Interaction volume radius: 5 \u00c5
Interaction volume height: 20 \u00c5
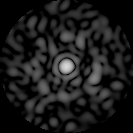
Disorder parameter: 0.8231